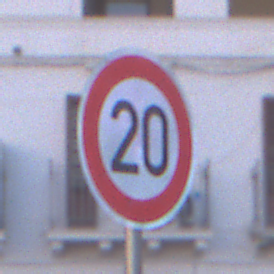
Verkehrszeichen: Geschwindigkeit20
Umgebung: Outdoor, Urban
Tageszeit: SunriseSunset
Wetter: PartlyCloudy
Licht: Natural
Jahreszeit: NotSpecified
Kontrast: LowContrast